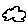
Label: cloud